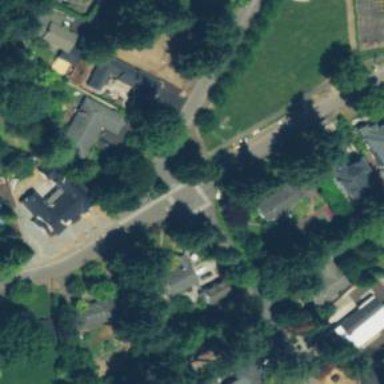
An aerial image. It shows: Neighborhood.